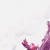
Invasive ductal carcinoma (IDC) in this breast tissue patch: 0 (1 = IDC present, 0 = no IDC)